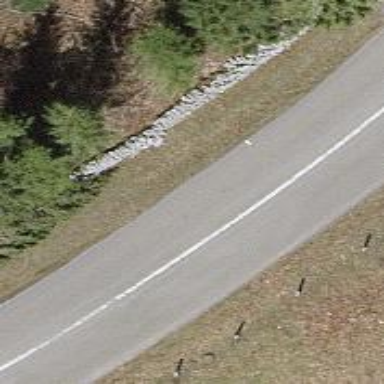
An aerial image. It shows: Tertiary road.